Question:
I set the "application does not run in background" in my 'info.plist', so when user tap home button, app quits.
When my '[UIApplication -appWillTerminate:]' called, I will schedule 64 local notifications to system, all of them are non-repeating.
but that take a seemingly long time(6.17 seconds) on a iPhone4 with iOS6.0.1.
When I look at the time profiler, I found that the curve is very strange, it don't take much CPU time, but it do take a lot of time.
Also when I look at the call tree, 93% of the time is spent on '[UIApplication -scheduleLocalNotification:]' in the time range showed in the image.
Why?
This is how I generate my notifications:
'''
UILocalNotification *n = [[[UILocalNotification] alloc] init] autorelease];
n.alertBody = @"some body";
n.hasAction = YES;
n.alertAction = @"some action";
n.fireDate = @"some date";
n.repeatInterval = 0;
n.soundName = @"my sound"
n.userInfo = aDictionaryWithAStringAbount10CharacterLongAnd2NSNumber.
[self.notifications addObject:n];
'''
This is how I schedule my notifications:
'''
-(void)endProxyAndWriteToSystemLocalNotification
{
_proxying = NO;
NSDate *dateAnchor = [NSDate date];
NSEnumerator *enumerator = [self.notifications objectEnumerator];
NSInteger i = 0;
while (i < maxLocalNotifCount) {
UILocalNotification *n = [enumerator nextObject];
if (!d) {
break;
}
if ([n.fireDate timeIntervalSinceDate:dateAnchor] >= 0) {
[[UIApplication sharedApplication] scheduleLocalNotification:n];
i++;
}
}
[self.notificationDatas removeAllObjects];
}
'''
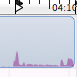
Answer: This would help:
'''
-(void)endProxyAndWriteToSystemLocalNotification {
[[UIApplication sharedApplication] setScheduledLocalNotifications:self.notifications];
}
'''
iOS 4.2 and later
read UIApplication Class Reference for detailed description